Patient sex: F
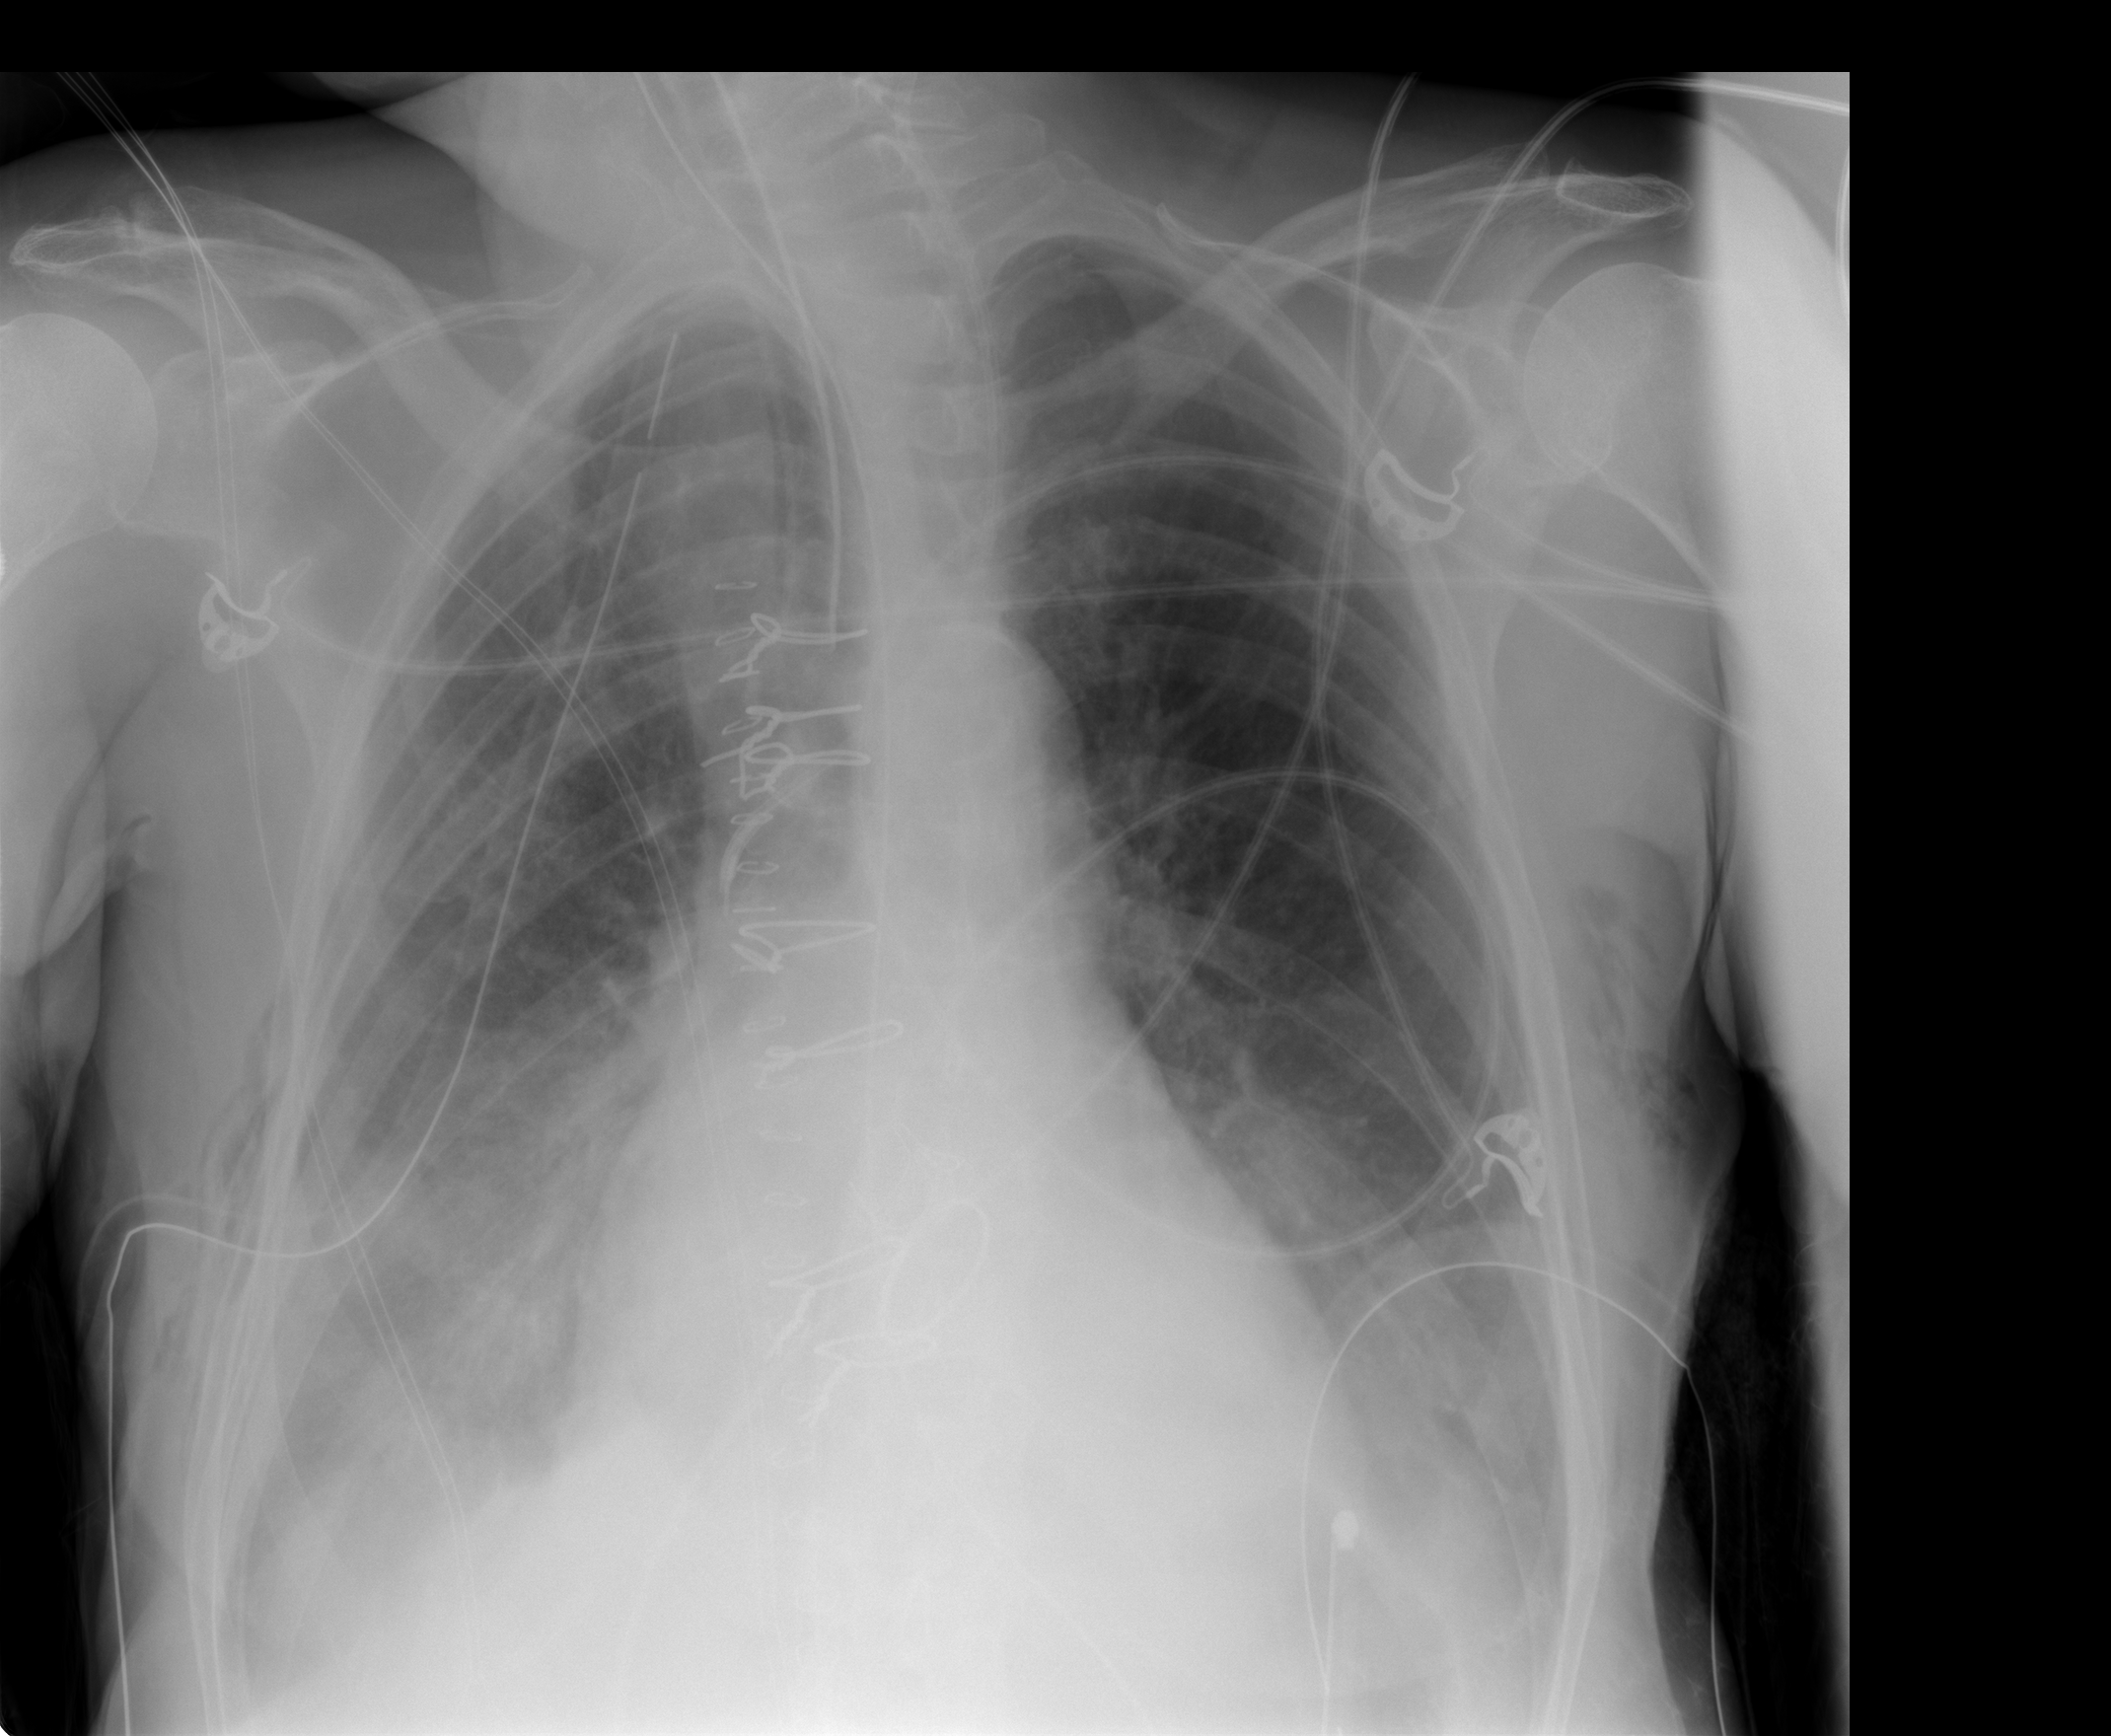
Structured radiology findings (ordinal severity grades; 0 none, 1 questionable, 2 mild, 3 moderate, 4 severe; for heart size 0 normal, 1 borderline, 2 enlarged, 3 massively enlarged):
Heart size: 1
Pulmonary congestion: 2
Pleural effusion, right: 2
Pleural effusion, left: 2
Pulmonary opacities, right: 0
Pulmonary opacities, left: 0
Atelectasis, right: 3
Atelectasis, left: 2